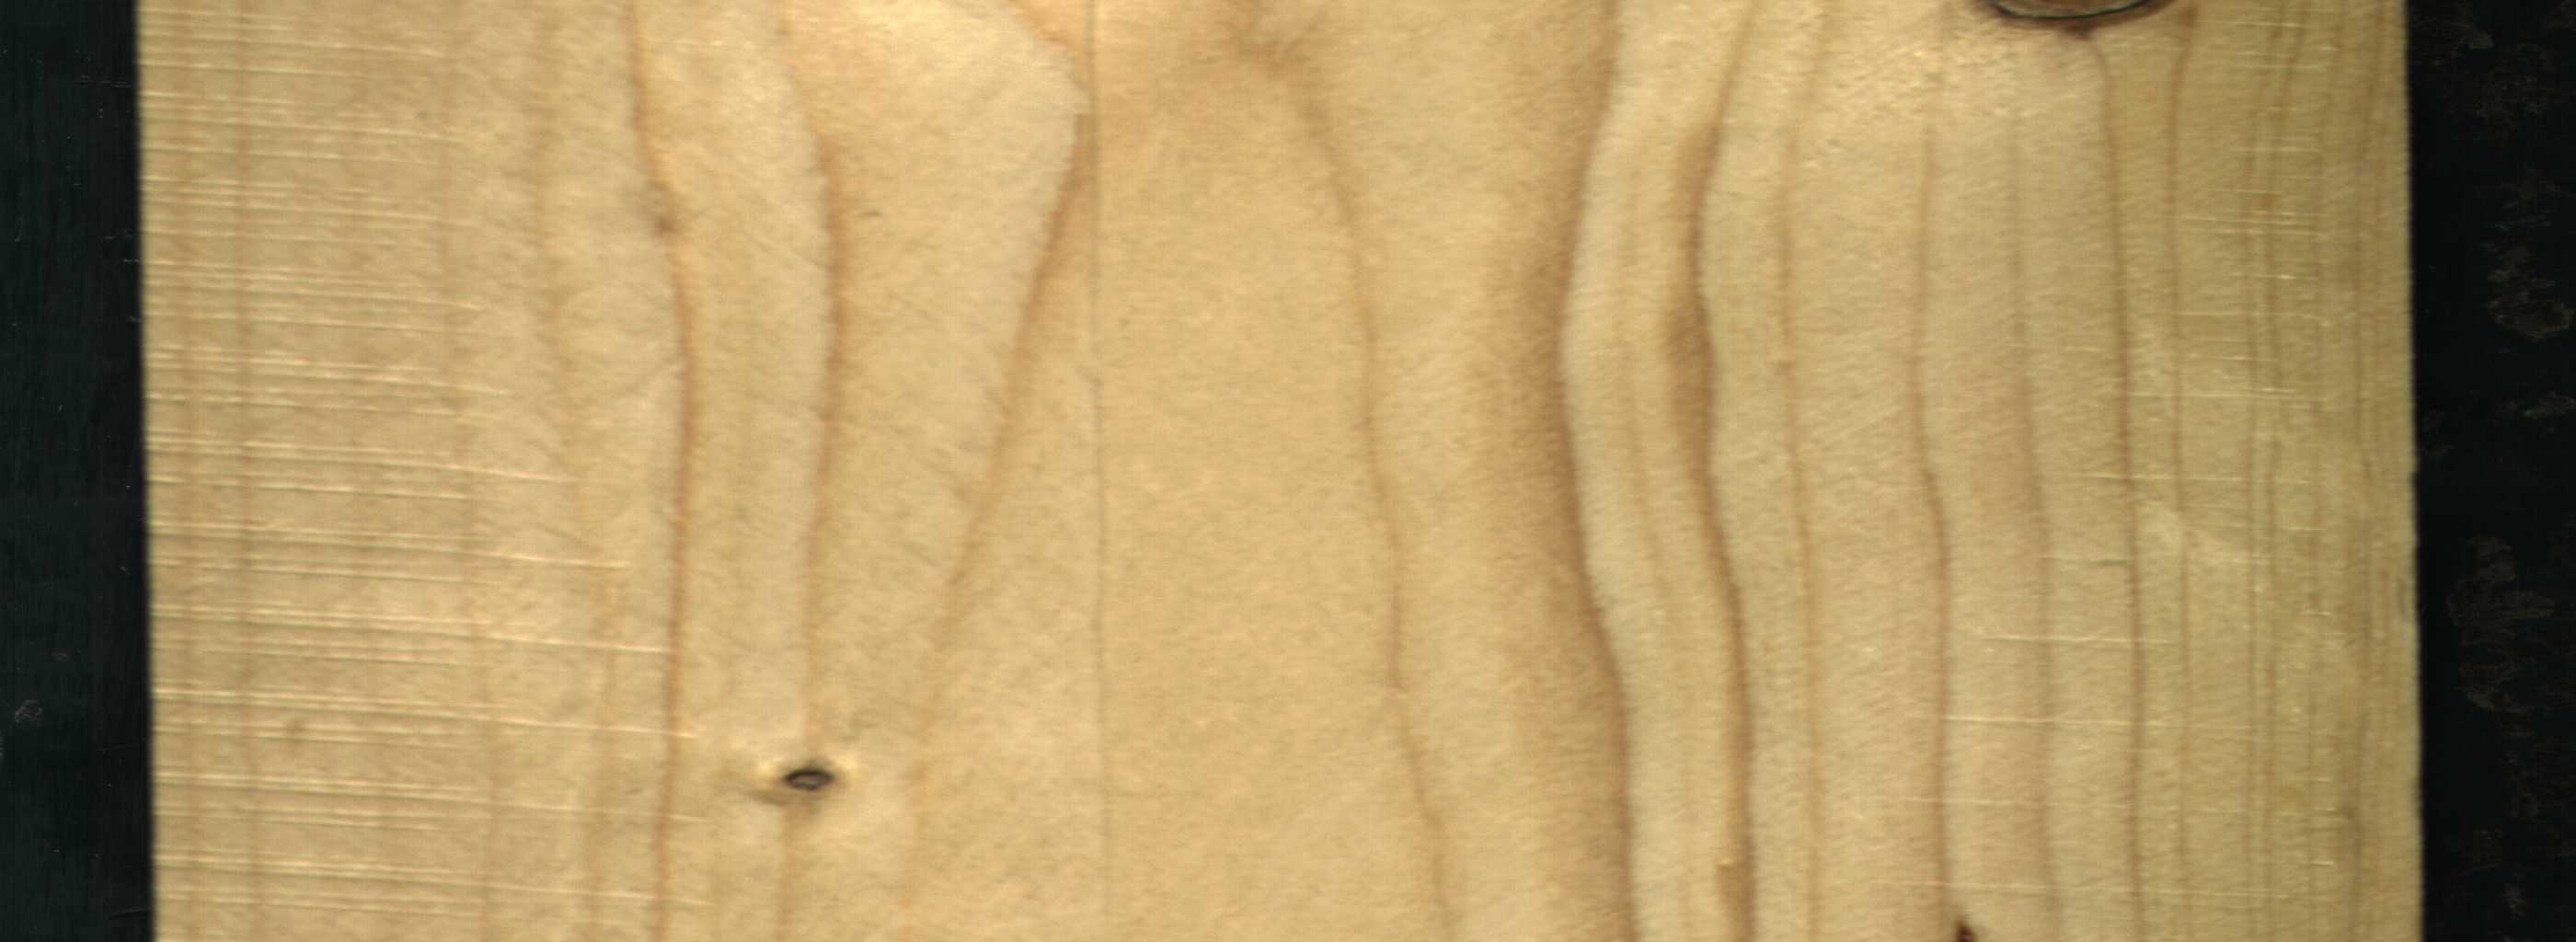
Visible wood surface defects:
resin
Dead_Knot
Dead_Knot